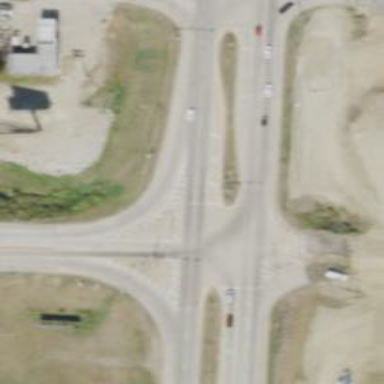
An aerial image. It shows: Trunk link highway.